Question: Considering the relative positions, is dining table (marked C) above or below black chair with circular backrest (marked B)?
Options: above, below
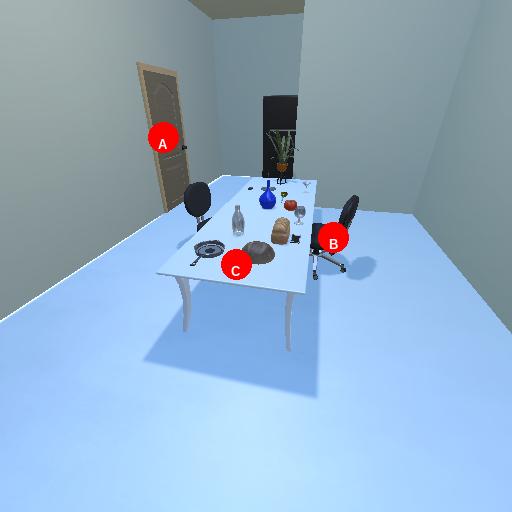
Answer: above